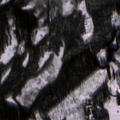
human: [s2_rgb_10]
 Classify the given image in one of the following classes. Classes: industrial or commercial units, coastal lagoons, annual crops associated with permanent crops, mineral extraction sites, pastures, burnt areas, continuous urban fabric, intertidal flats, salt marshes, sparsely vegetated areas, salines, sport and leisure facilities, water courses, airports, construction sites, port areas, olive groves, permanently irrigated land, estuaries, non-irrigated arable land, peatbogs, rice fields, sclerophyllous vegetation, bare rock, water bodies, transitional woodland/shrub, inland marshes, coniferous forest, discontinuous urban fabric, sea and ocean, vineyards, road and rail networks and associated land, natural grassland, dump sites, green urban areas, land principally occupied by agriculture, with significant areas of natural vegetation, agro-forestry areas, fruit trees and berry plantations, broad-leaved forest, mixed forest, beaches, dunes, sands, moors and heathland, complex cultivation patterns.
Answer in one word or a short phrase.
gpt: non-irrigated arable land, coniferous forest, transitional woodland/shrub